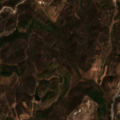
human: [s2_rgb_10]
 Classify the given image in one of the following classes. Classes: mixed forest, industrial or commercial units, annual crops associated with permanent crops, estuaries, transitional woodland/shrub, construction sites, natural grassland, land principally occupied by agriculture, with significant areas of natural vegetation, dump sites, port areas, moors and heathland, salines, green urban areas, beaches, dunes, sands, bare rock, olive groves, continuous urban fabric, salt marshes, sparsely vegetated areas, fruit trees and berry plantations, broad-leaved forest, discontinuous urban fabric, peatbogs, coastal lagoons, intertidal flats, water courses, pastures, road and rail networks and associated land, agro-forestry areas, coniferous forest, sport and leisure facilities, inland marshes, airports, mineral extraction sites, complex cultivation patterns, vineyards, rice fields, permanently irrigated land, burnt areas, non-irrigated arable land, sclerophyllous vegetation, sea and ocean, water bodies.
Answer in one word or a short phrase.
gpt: dump sites, sclerophyllous vegetation, transitional woodland/shrub